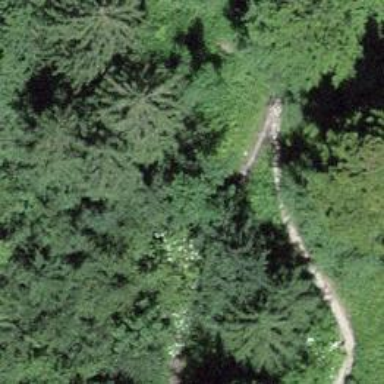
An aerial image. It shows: Unpaved track with grade 4 quality.